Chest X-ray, PA view. Patient: 51 years old, sex M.
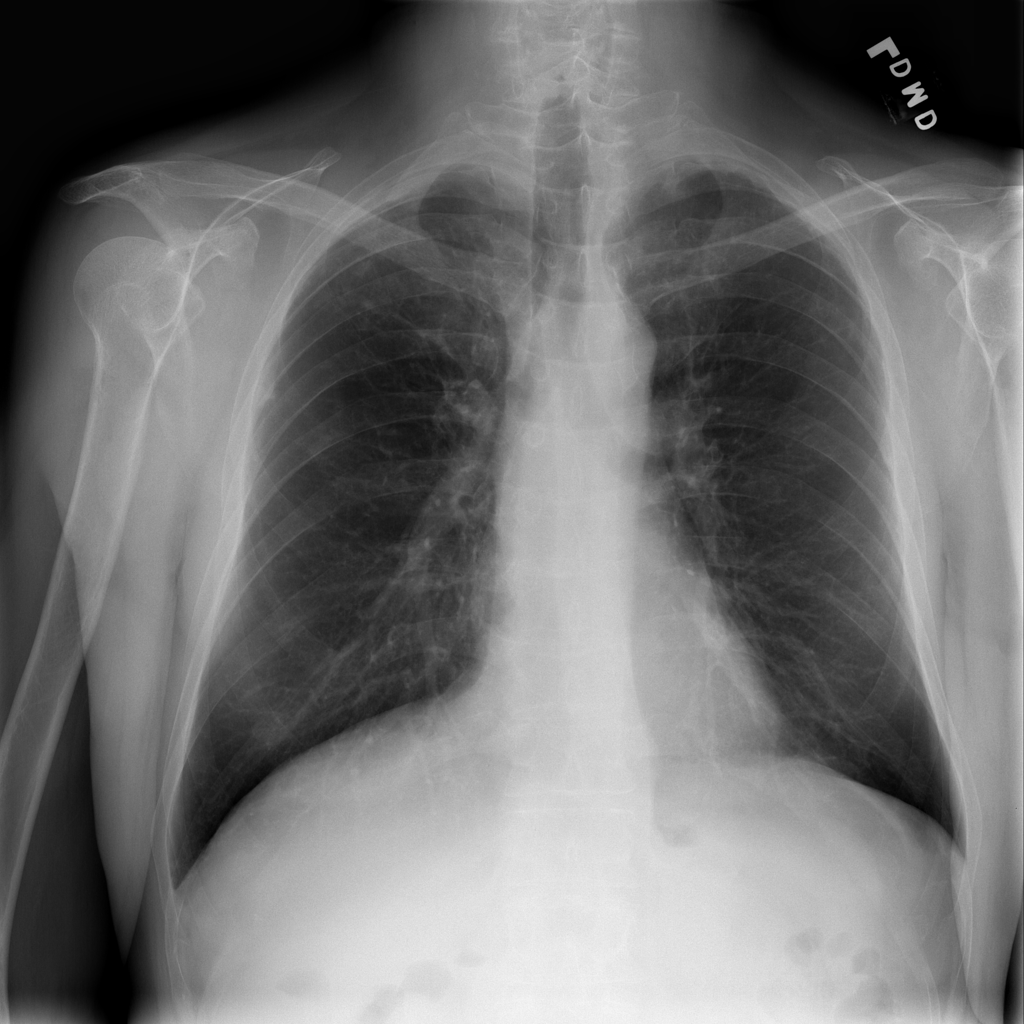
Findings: Atelectasis, Fibrosis, Nodule